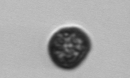
Label: Dinophyceae